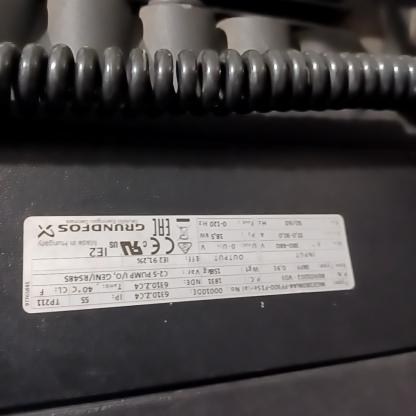
Klasa: tabliczka-znamionowa